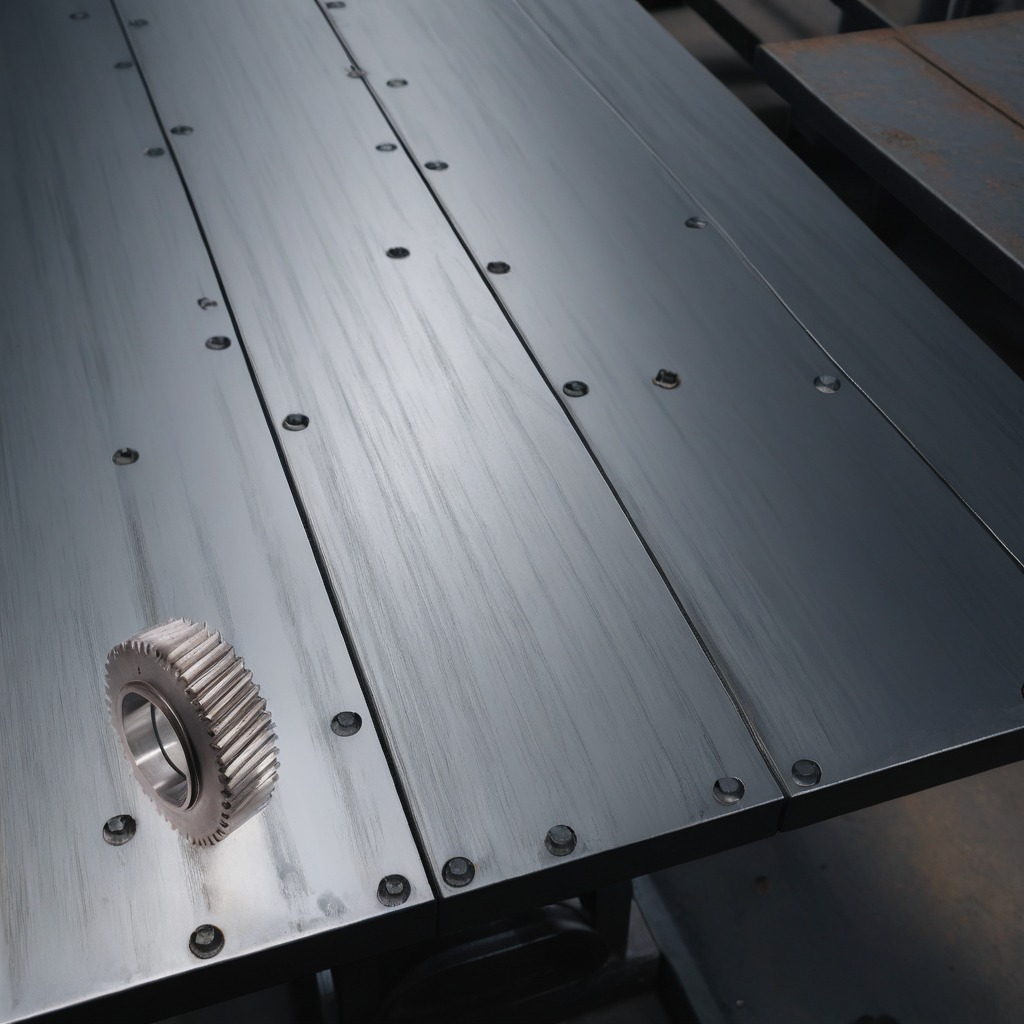
A steel gear with teeth lies on a cold steel table in a mining workshop.